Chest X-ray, AP view. Patient: 83 years old, sex M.
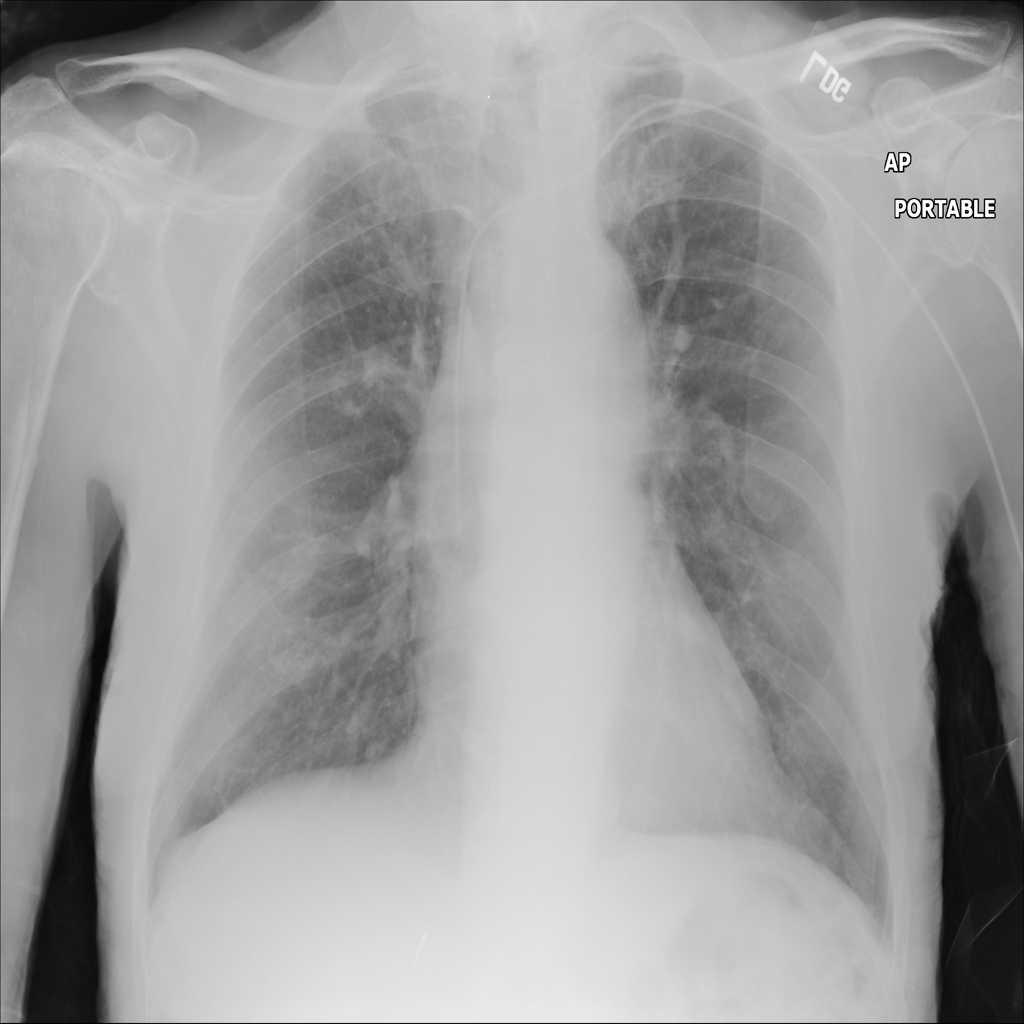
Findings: No Finding